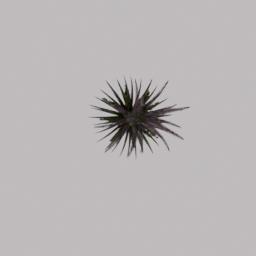
Label: nature